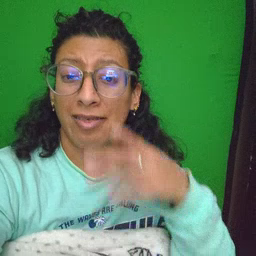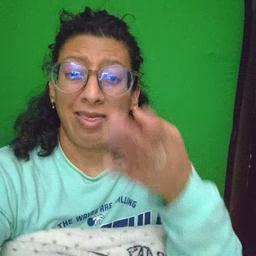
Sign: there